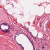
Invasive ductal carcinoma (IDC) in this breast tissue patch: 1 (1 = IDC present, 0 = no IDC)